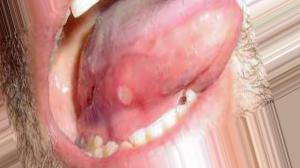
Condition: Mouth Ulcer